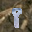
Label: 8